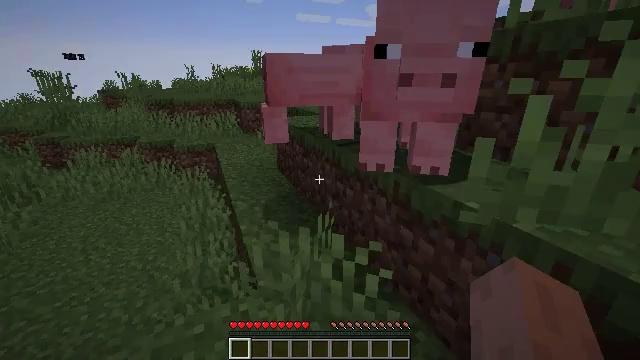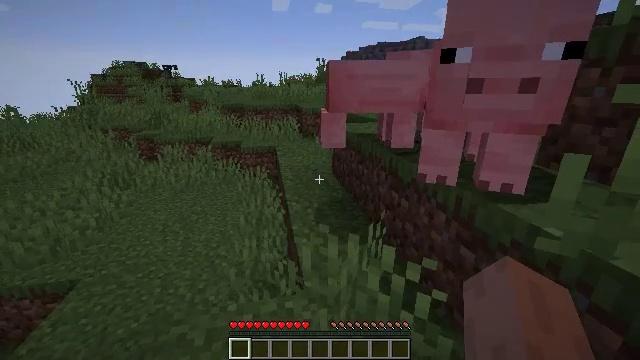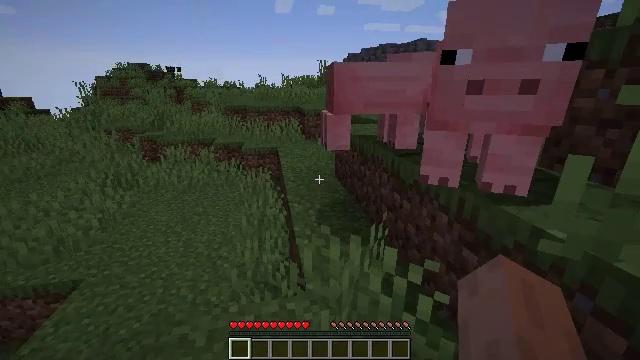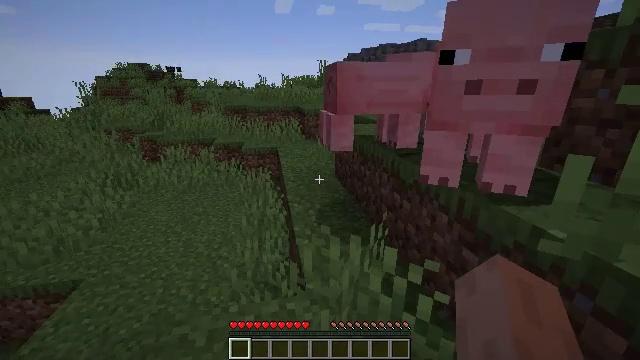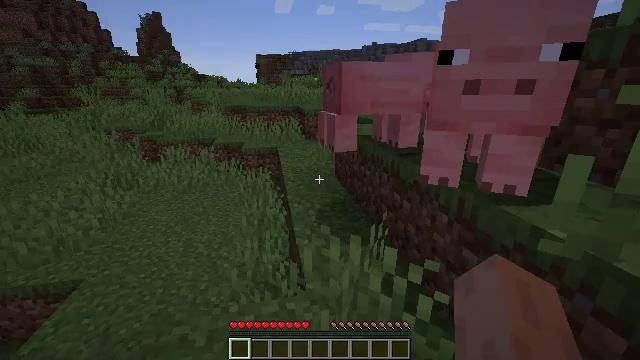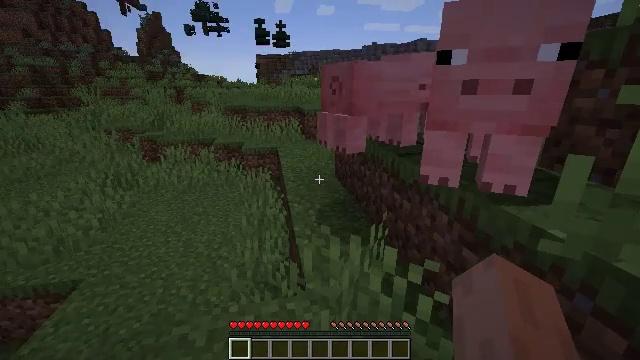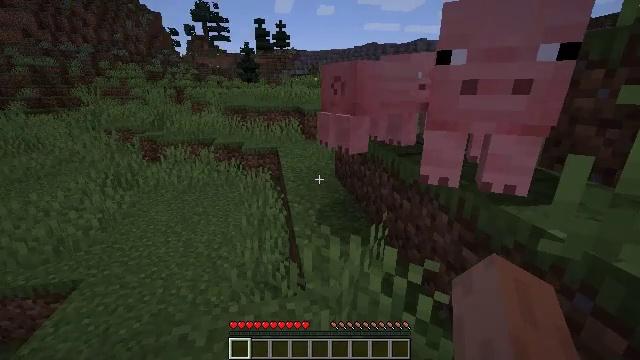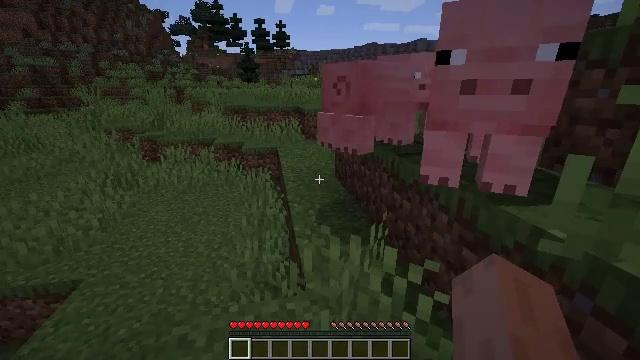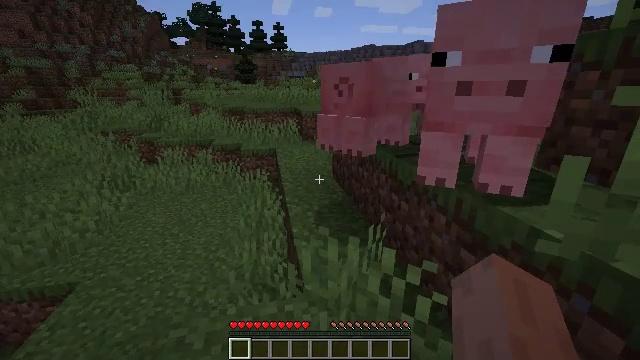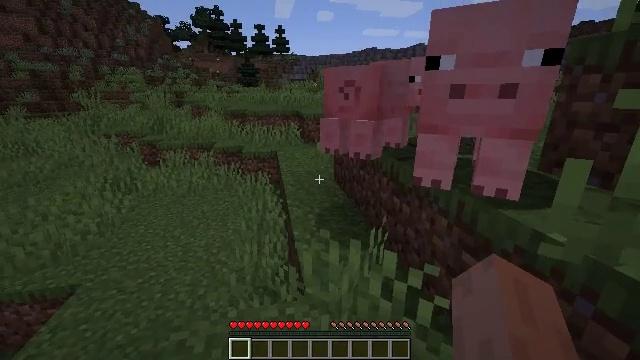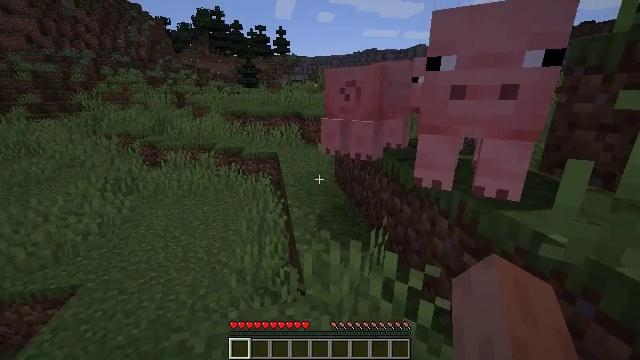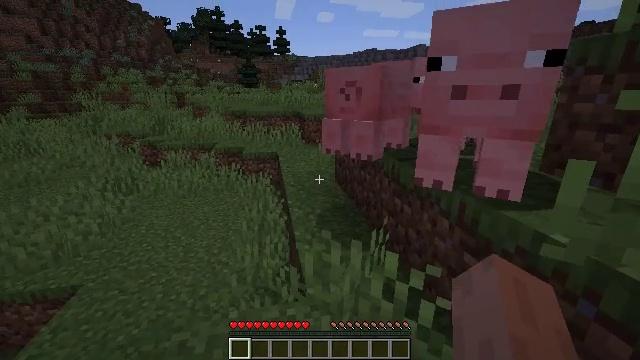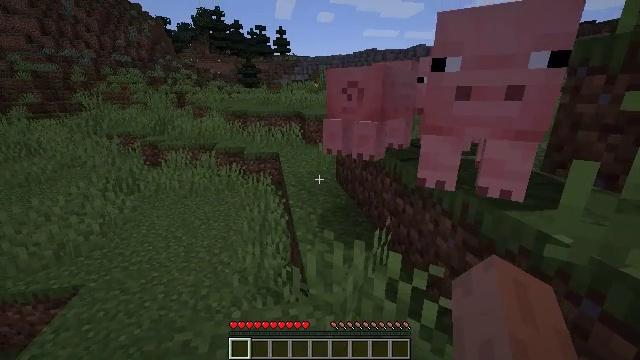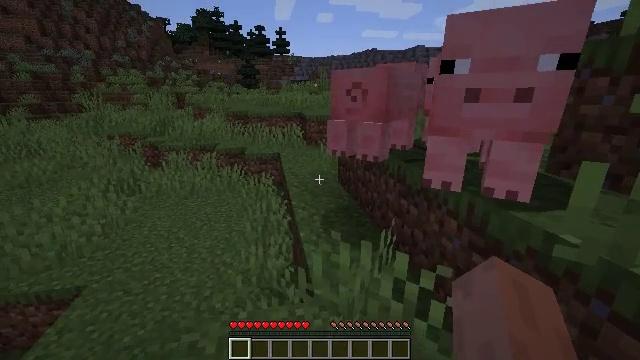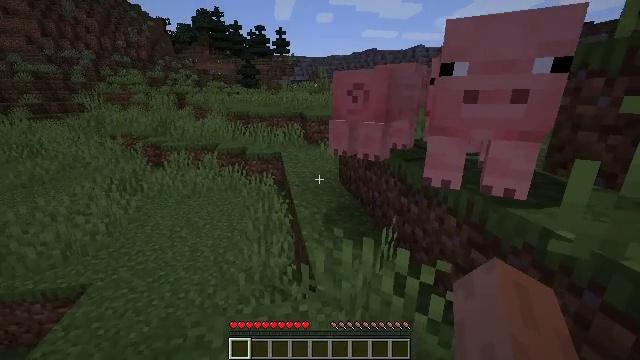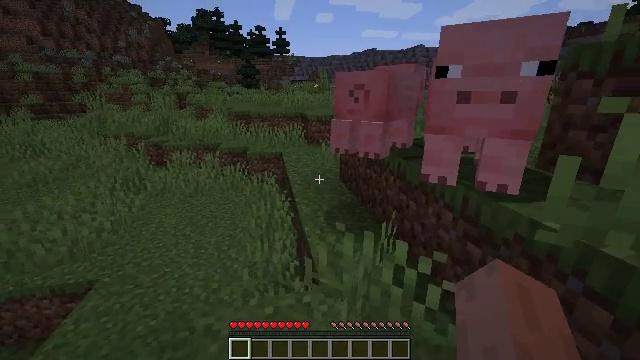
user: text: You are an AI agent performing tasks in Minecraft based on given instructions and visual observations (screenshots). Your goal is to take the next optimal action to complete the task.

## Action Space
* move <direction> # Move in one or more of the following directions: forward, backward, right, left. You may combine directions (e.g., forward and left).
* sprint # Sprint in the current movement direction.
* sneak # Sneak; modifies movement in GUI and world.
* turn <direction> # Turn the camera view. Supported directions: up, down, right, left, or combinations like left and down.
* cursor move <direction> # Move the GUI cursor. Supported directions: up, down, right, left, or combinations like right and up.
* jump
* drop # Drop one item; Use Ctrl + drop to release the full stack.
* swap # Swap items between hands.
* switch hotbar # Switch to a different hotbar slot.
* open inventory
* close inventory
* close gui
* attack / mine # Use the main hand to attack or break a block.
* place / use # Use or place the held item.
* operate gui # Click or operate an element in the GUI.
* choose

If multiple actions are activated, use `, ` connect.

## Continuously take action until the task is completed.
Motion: motion action
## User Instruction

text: Pick the peony from the grass.
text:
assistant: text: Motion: turn left and up, attack / mine
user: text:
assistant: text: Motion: attack / mine
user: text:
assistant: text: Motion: attack / mine
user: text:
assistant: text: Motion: attack / mine
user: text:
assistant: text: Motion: attack / mine
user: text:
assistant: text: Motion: attack / mine
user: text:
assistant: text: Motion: attack / mine
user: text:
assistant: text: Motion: attack / mine
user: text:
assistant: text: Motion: attack / mine
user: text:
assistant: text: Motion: attack / mine
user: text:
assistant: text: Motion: move back, attack / mine
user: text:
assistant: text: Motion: move back, attack / mine
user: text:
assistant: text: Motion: move back, attack / mine
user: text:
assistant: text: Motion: move back, attack / mine
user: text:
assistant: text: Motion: move back, attack / mine
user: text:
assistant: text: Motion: move back, attack / mine
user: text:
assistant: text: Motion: move back, attack / mine
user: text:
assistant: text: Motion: move back, attack / mine
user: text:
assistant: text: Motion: move back, attack / mine
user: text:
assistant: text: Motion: move back, attack / mine
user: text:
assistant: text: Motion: move back, attack / mine
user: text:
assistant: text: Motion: move back, attack / mine
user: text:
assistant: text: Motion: move back, attack / mine
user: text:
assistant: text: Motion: move back, attack / mine
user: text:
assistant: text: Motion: move back, attack / mine
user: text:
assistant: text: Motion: move back, attack / mine
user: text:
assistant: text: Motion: move back, attack / mine
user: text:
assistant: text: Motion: move back, attack / mine
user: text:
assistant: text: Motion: move back, attack / mine
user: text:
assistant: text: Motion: move back, attack / mine